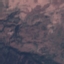
Land use / land cover: HerbaceousVegetation